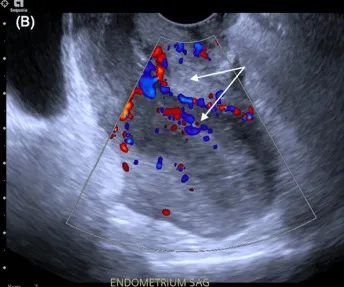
Transvaginal ultrasound, sagittal view of the uterus. (B) Color Doppler demonstrates areas of increased vascularity and small cysts within the endometrium (arrows).
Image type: radiology (ultrasound)